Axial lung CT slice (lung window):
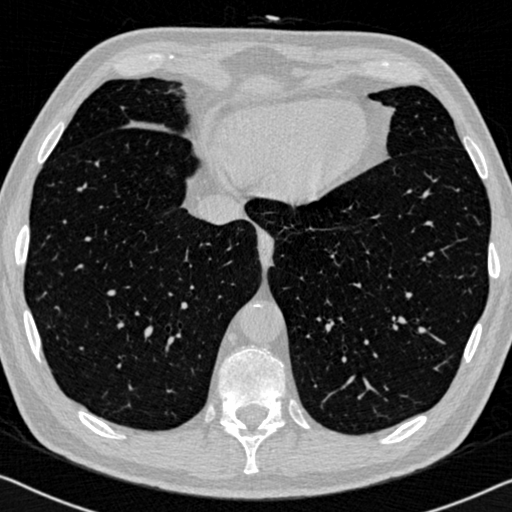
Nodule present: no